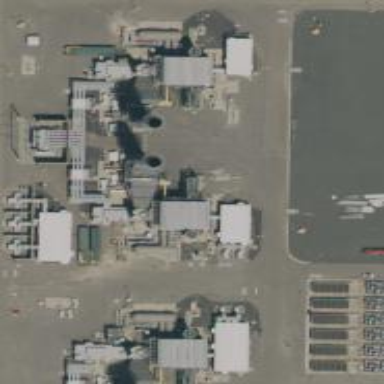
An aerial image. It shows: Gas turbine generator is in use.